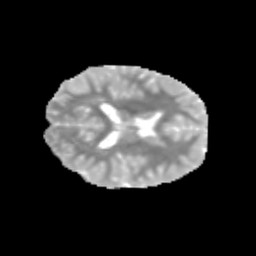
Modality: MD
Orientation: axial
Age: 10
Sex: female
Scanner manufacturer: siemens
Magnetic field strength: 3 T
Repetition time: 3.8 s
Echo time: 0.07 s